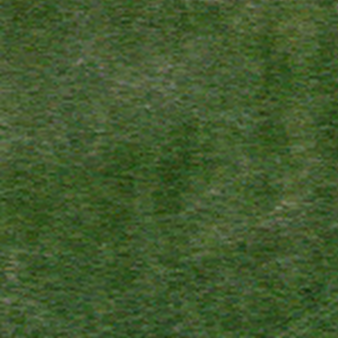
Label: other